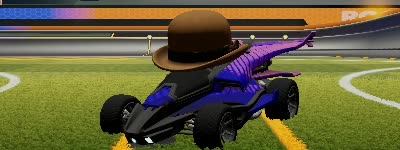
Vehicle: aftershock